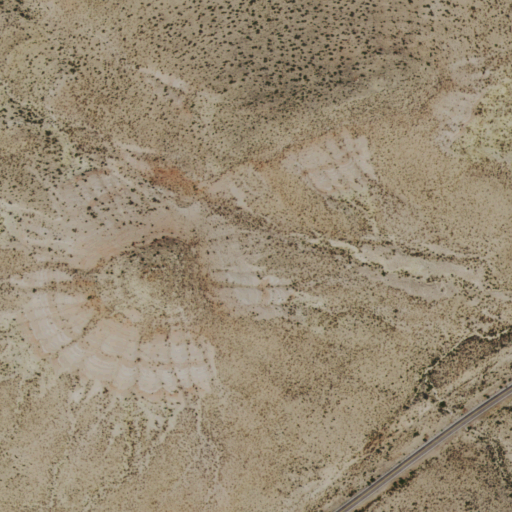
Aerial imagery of mountain in New Mexico named The Tepee containing shrub, grassland, open development, and medium intensity development